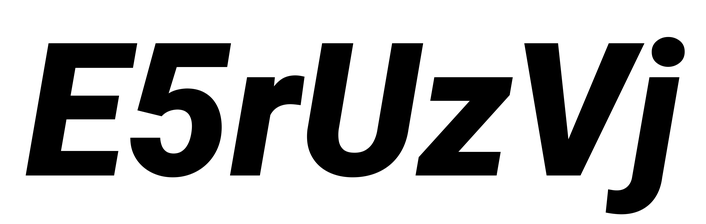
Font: Roboto-Italic_Black_Italic